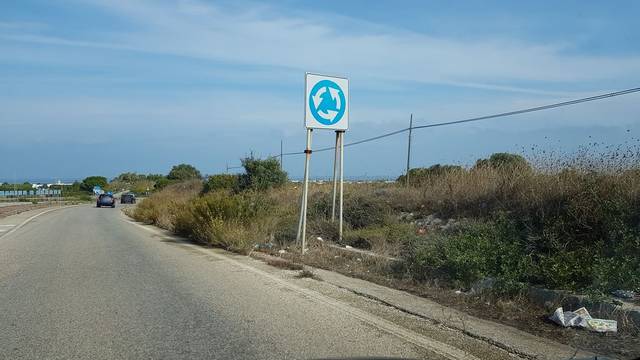
Region: Italy
Coordinates: 40.782, 17.583